Question: Git is essential to my workflow. I run MSYS Git on Windows XP on my quad core machine with 3GB of RAM, and normally it is responsive and zippy.
Suddenly an issue has cropped up whereby it takes >30 seconds to run any command from the Git Bash command prompt, including 'ls' or 'cd'. Interestingly, from the bash prompt it looks likes 'ls' runs fairly quickly, I can then see the output from 'ls', but it then takes ~30 seconds for the prompt to return. If I switch to the windows command prompt (by running 'cmd' from the start menu) git related commands also take forever, even just to run. For example 'git status' can take close to a minute before anything happens. Sometimes the processes simply don't finish.
Note that I have "MSYS Git" installed as well as regular "MSYS" for things like 'MinGW' and 'make'.
I believe the problem is related to 'sh.exe' located in 'C:\Program Files\Gitin'. When I run 'ls' from the bash prompt, or when I invoke 'git' from the windows prompt, task manager shows up to four instances of 'sh.exe' processes that come and go.
Here I am waiting for 'ls' to return and you can see the task manager has 'git.exe' running and four instances of 'sh.exe':

If I 'ctrl-c' in the middle of an 'ls' I sometimes get errors that include:
'''
sh.exe": fork: Resource temporarily unavailable
0 [main] sh.exe" 1624 proc_subproc: Couldn't duplicate my handle<0x6FC> fo
r pid 6052, Win32 error 5
sh.exe": fork: Resource temporarily unavailable
'''
Or for 'git status':
$ git status
'''
sh.exe": fork: Resource temporarily unavailable
sh.exe": fork: Resource temporarily unavailable
sh.exe": fork: Resource temporarily unavailable
sh.exe": fork: Resource temporarily unavailable
'''
Things I have tried:
- - - -
I'd very much like to not wipe my box and reinstall Windows, but I will if I can't get this fixed. I can no longer code if it takes me >30 s to run 'git status' or 'cd.'
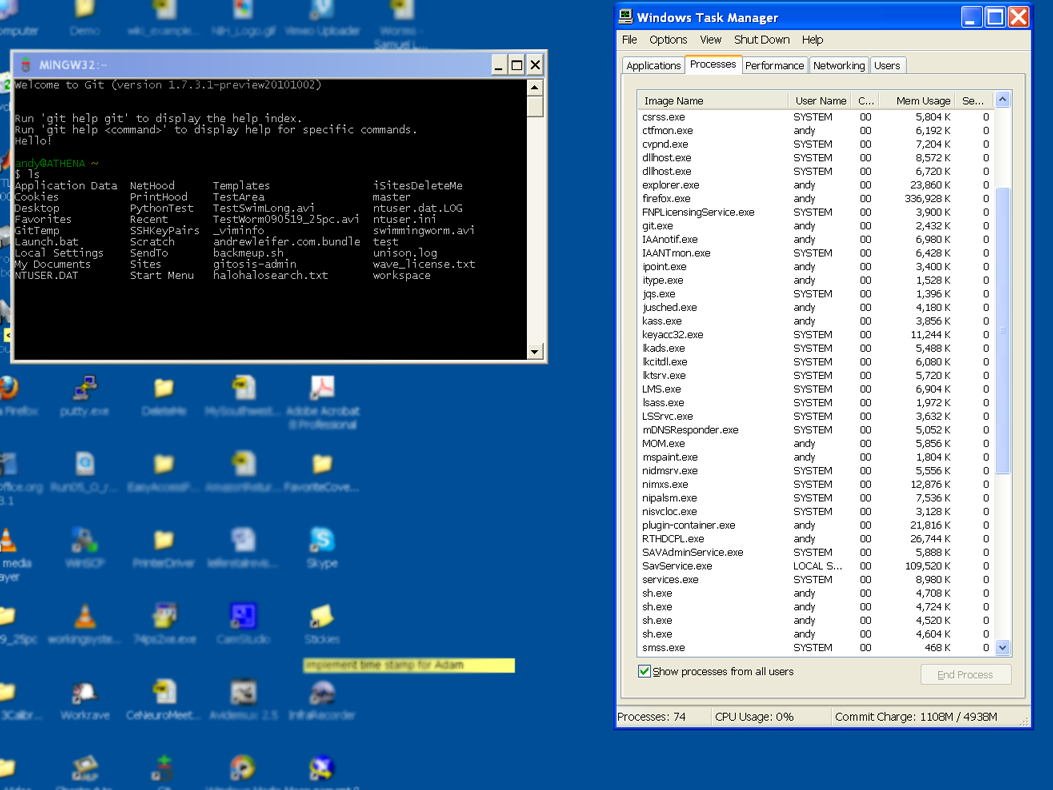
Answer: Usually when a program takes 30 seconds to do something that should be instantaneous, it's more likely to be an I/O timeout problem, usually network, rather than the speed of your CPU or the amount of RAM you have. You may wonder how the network is involved, but that's a legitimate question (I wouldn't know for your system either).
Msysgit installs a special prompt that runs a special function '__git_ps1' that shows some useful information in the prompt. You can see this using 'echo $PS1', for my system this shows:
'''
$ echo $PS1
\[\033]0;$MSYSTEM:\w\007 \033[32m\]\u@\h \[\033[33m\w$(__git_ps1)\033[0m\] $
'''
This extra information is totally optional and you can turn it off. So try the following in an Msysgit window:
'''
$ PS1='$ '
$
'''
This will reset the prompt to the default '$' and not try to run and commands inside the prompt. If this solves your delay problem, then it's likely to be the '__git_ps1' function. Try running it manually:
'''
$ __git_ps1
(master)
'''
and see how long it takes to return.
You can fix this by removing the line that invokes '__git_ps1' from 'C:\Program Files\Git\etc\profile':
'''
#Comment the lines below
#PS1='\[\033]0;$MSYSTEM:\w\007
#\033[32m\]\u@\h \[\033[33m\w$(__git_ps1)\033[0m\]
#$ '
'''